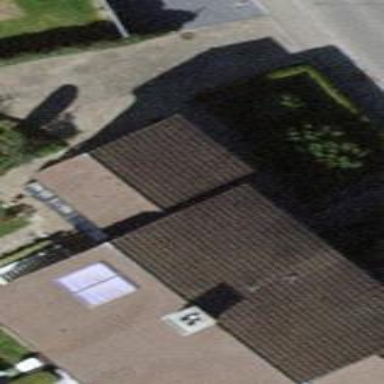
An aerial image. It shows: Garage.